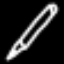
Label: pencil